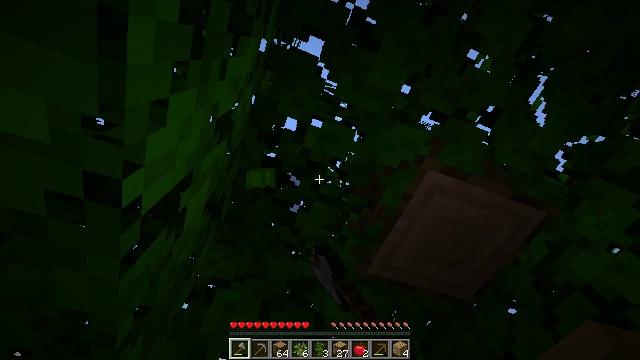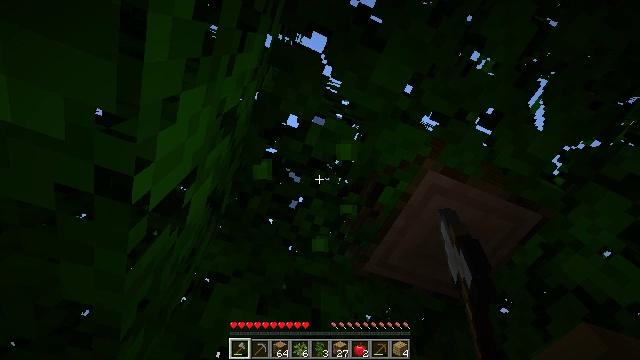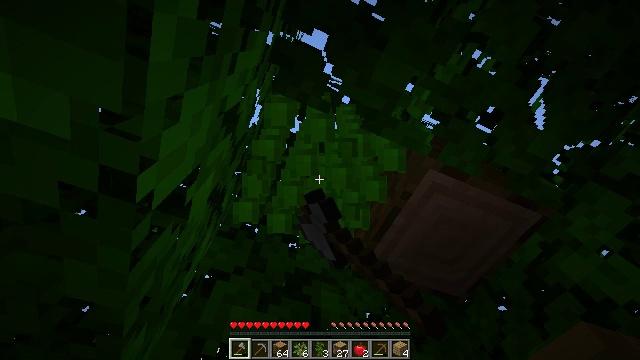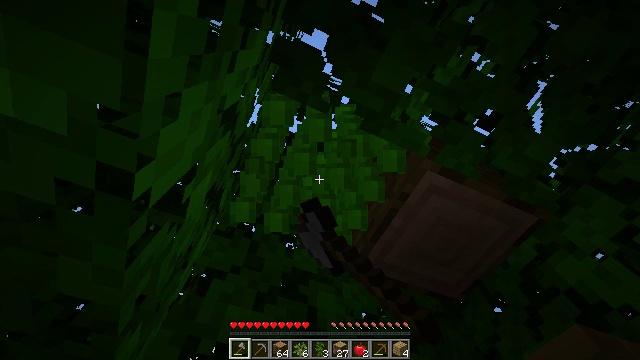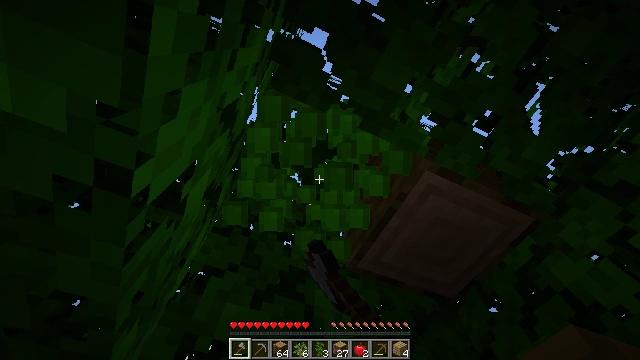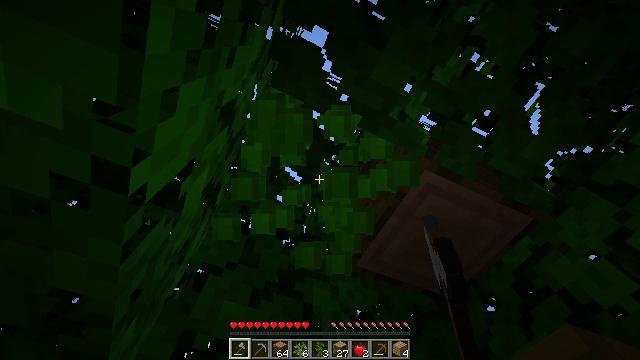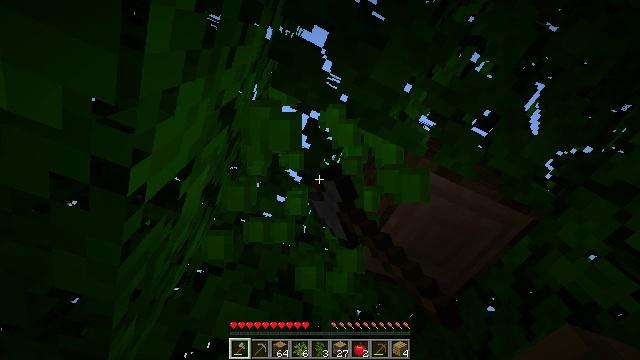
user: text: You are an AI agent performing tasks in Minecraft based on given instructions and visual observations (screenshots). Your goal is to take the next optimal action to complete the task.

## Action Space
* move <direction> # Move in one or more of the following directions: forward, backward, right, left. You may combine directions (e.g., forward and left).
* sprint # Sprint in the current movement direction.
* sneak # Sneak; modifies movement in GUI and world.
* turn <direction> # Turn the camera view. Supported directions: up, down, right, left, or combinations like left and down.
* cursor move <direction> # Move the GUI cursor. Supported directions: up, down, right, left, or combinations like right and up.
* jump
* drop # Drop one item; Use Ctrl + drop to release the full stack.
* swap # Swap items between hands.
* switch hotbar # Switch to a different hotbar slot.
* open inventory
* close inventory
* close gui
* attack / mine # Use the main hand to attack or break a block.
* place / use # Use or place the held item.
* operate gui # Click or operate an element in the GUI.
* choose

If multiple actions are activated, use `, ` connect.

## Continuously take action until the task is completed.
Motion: motion action
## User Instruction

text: Break the jungle leaves with your hand or shears.
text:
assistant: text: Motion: turn right, attack / mine
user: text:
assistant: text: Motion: attack / mine
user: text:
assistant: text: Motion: attack / mine
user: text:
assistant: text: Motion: attack / mine
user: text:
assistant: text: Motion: attack / mine
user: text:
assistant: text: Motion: attack / mine
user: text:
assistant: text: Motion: attack / mine